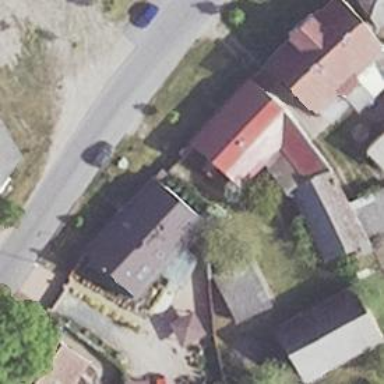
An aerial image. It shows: Residential building.